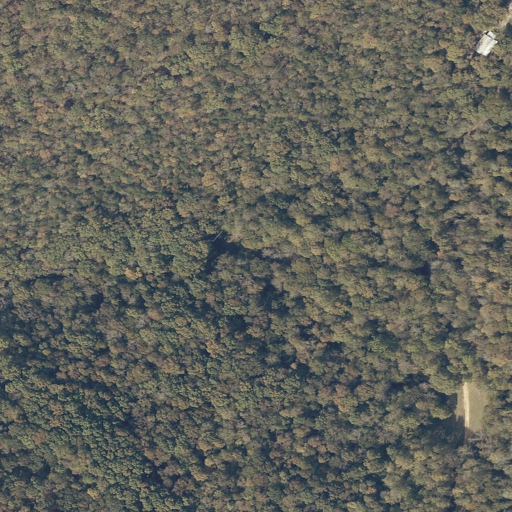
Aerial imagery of valley in Alabama named Dark Hollow containing deciduous forest and mixed forest